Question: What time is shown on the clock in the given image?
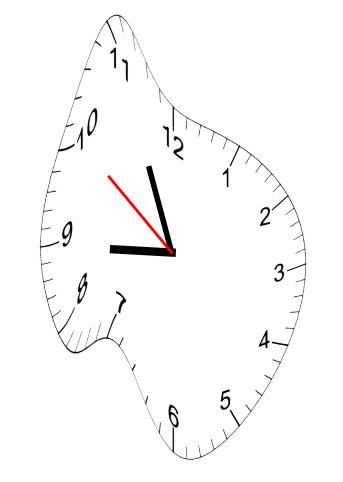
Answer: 08:55:51